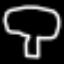
Label: mushroom